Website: bh-photo
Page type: store-pickup
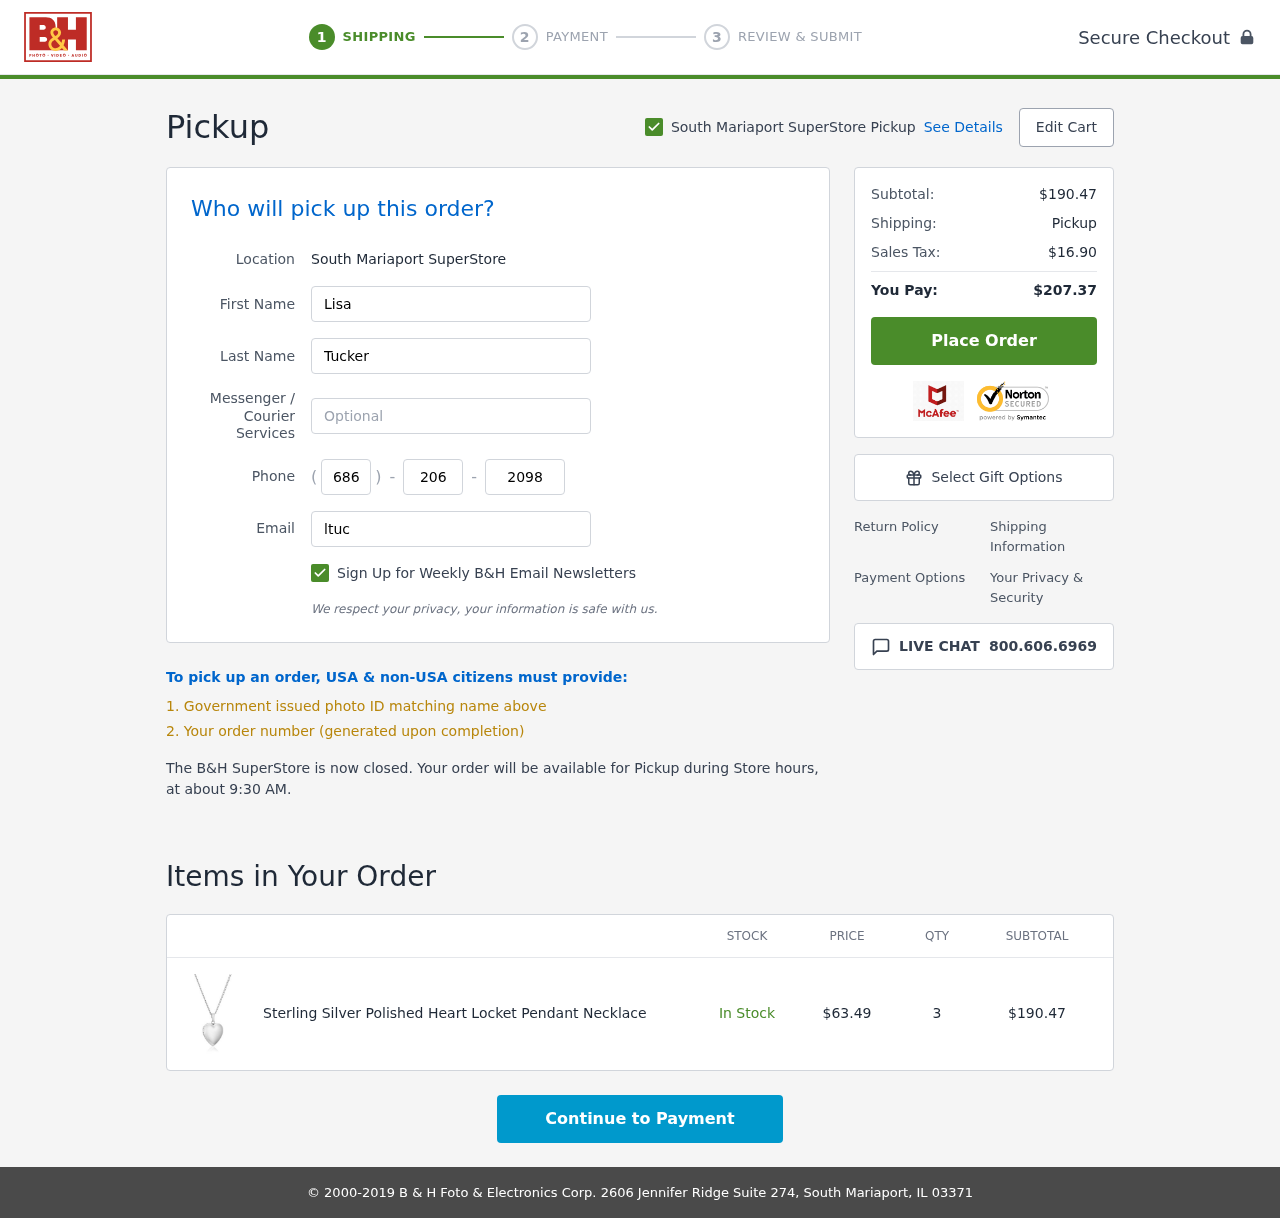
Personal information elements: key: PII_EMAIL
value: ltucker@hotmail.com
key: PII_FIRSTNAME
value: Lisa
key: PII_LASTNAME
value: Tucker
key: PII_LOCATION1_CITY
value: South Mariaport SuperStore Pickup
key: PII_LOCATION1_CITY
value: South Mariaport SuperStore
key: PII_PHONE_AREA
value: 686
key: PII_PHONE_PREFIX
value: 206
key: PII_PHONE_SUFFIX
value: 2098
Product elements: key: PRODUCT1_NAME
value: Sterling Silver Polished Heart Locket Pendant Necklace
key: PRODUCT1_PRICE
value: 63.49
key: PRODUCT1_QUANTITY
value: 3
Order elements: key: ORDER_SUBTOTAL
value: $190.47
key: ORDER_TAX
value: $16.90
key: ORDER_TOTAL
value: $207.37